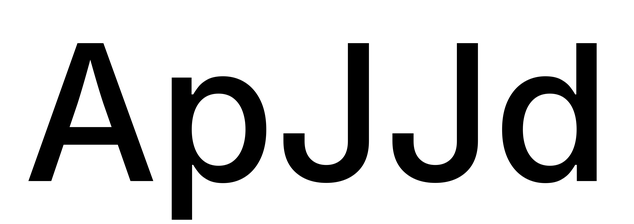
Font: Inter_Medium